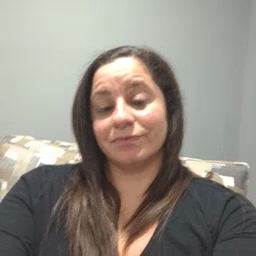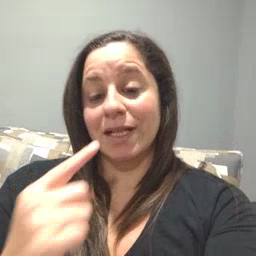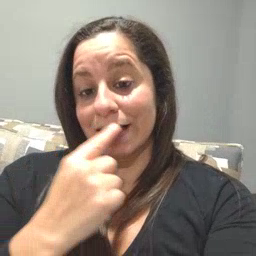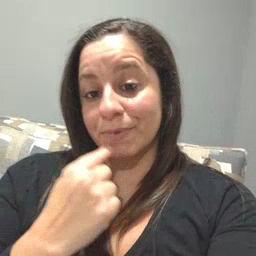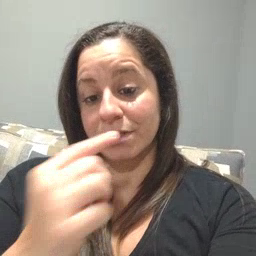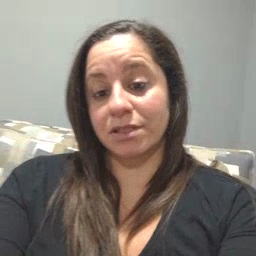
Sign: lips